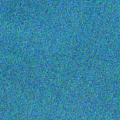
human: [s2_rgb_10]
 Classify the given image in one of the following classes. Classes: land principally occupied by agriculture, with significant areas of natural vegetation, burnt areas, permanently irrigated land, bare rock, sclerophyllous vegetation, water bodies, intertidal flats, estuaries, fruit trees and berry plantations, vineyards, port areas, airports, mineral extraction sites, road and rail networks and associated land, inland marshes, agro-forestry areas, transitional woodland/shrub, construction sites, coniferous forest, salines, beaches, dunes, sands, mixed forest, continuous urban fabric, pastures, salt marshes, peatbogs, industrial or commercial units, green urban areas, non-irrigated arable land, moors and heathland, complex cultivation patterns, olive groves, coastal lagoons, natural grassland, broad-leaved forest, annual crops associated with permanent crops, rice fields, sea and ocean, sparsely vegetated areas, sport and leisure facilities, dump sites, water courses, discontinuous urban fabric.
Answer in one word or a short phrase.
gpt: sea and ocean